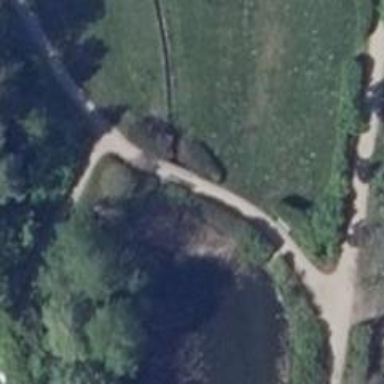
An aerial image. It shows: Footway bridge.